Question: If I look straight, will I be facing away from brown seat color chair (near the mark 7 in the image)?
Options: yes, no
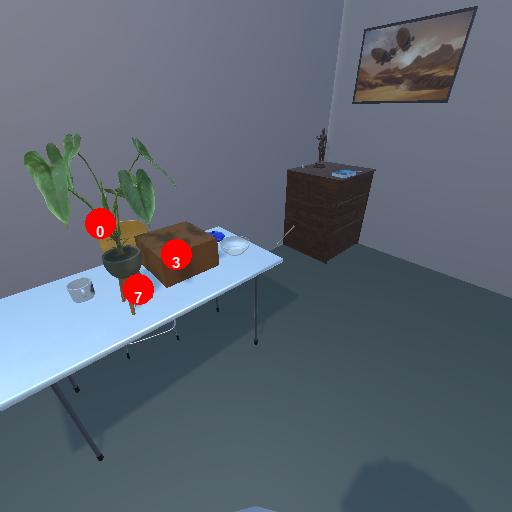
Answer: yes